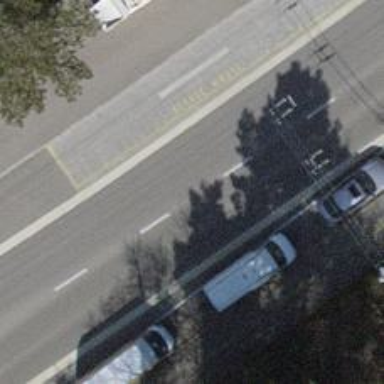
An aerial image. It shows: Uncontrolled road crossing with pedestrian island.